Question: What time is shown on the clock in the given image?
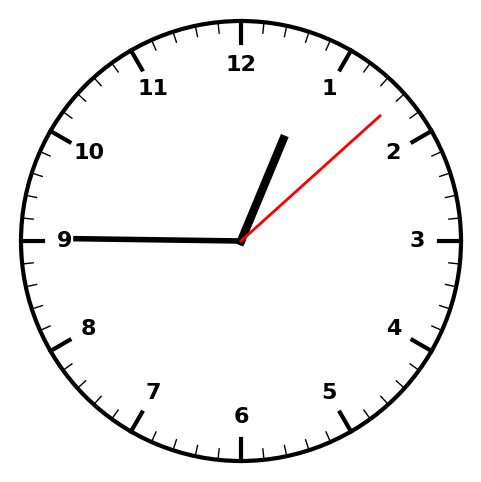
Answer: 12:45:08